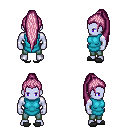
a pixel art fantasy rpg character, male body template, dark elf, purple skin, teal tunic, teal pants, pink extra-long topknot hairstyle, gray slippers, four views (front, back, left, right), 2x2 character sprite sheet, small pixel art, hard edges, no anti-aliasing